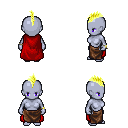
a pixel art fantasy rpg character, female body template, dark elf, purple skin, red cape, robe skirt, gold mohawk hairstyle, bracelets, four views (front, back, left, right), 2x2 character sprite sheet, small pixel art, hard edges, no anti-aliasing